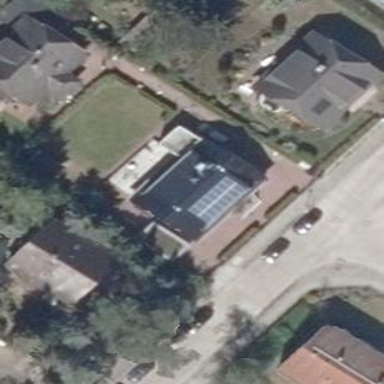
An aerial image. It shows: Semidetached house with gabled roof.